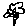
Label: flower